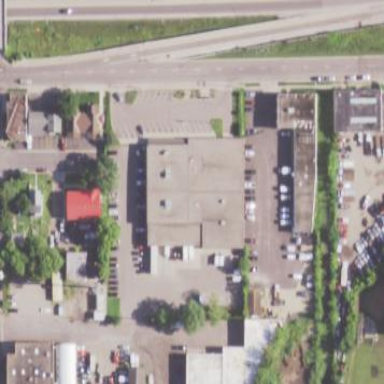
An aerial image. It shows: Building that serves as post office.